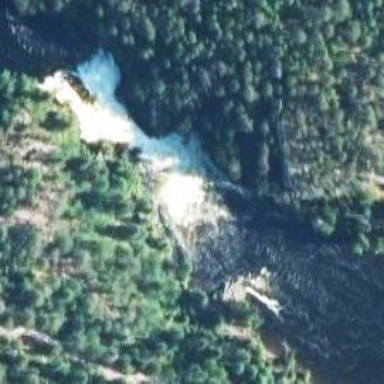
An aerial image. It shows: River with rapids. The water flows swiftly through the rapids.